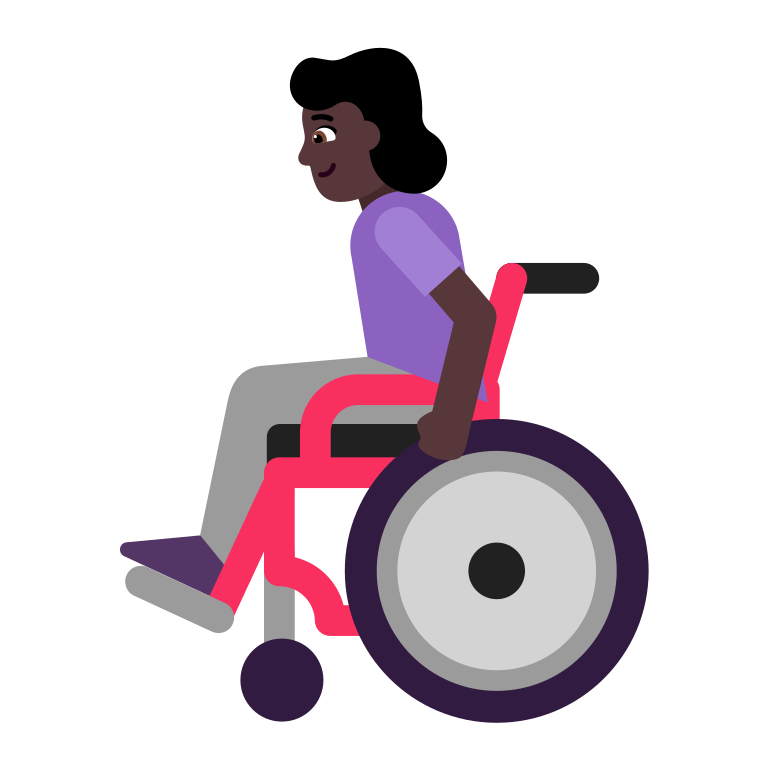
woman in manual wheelchair flat dark